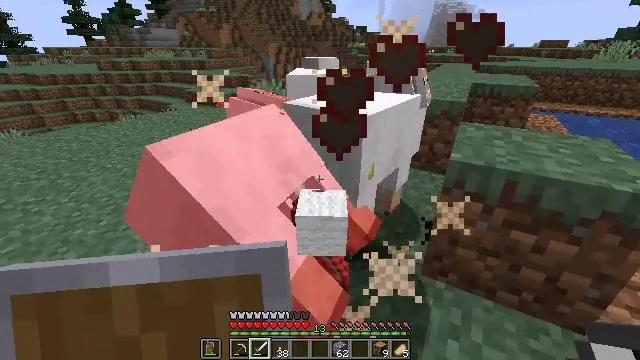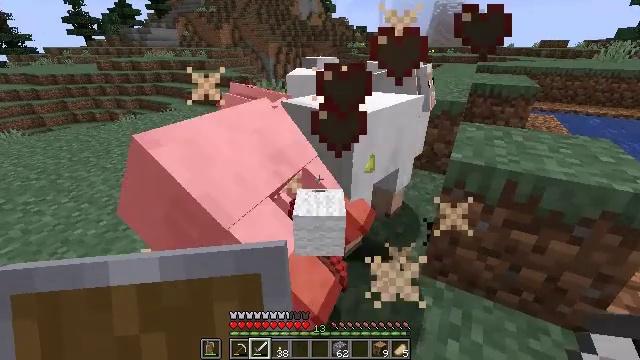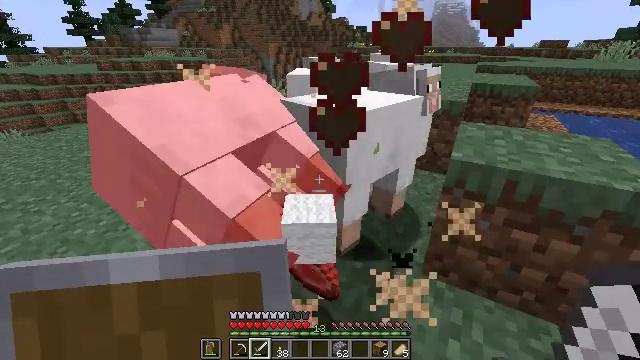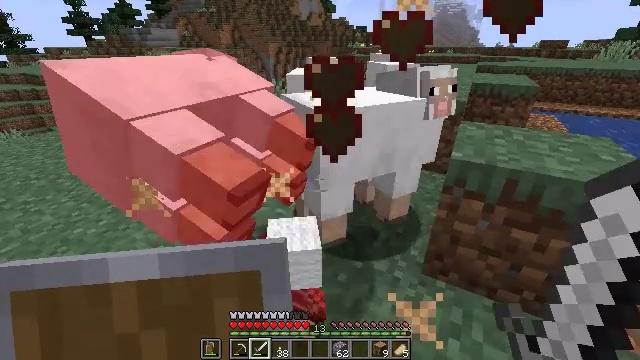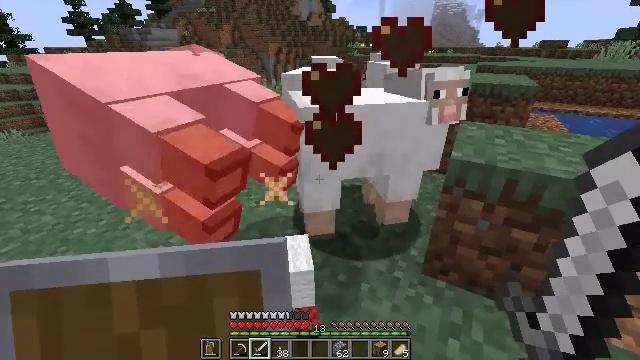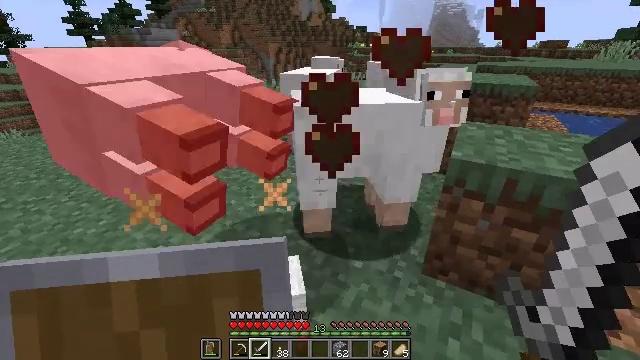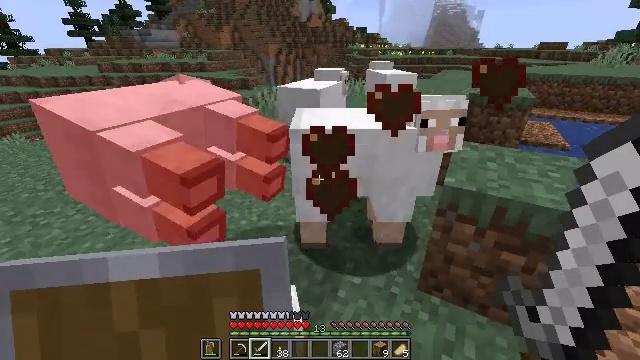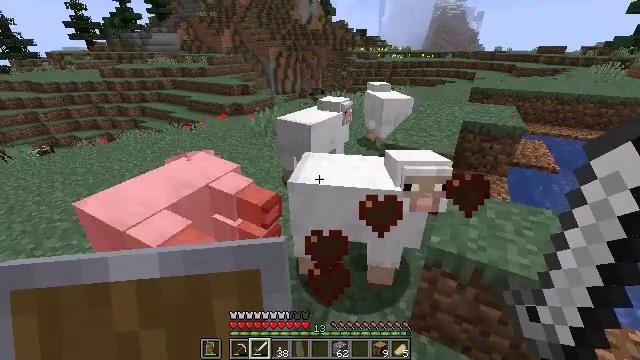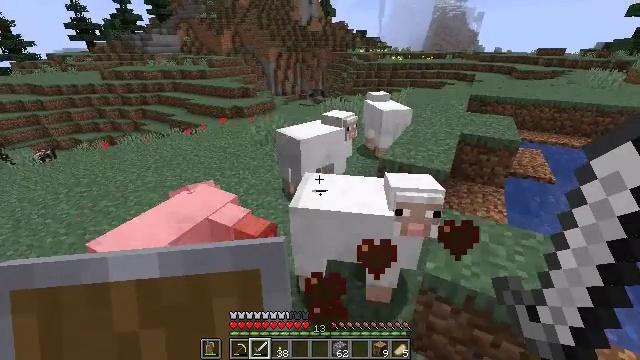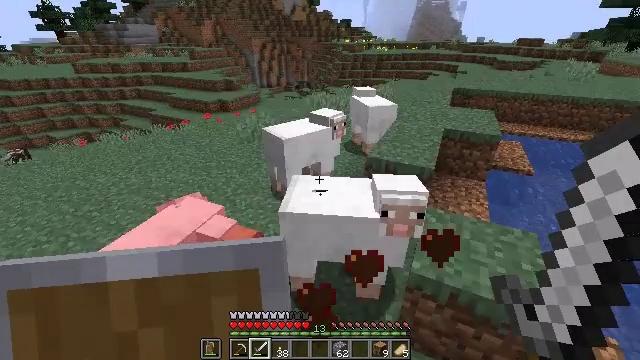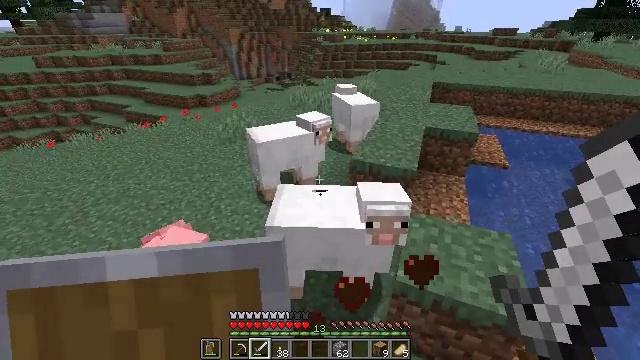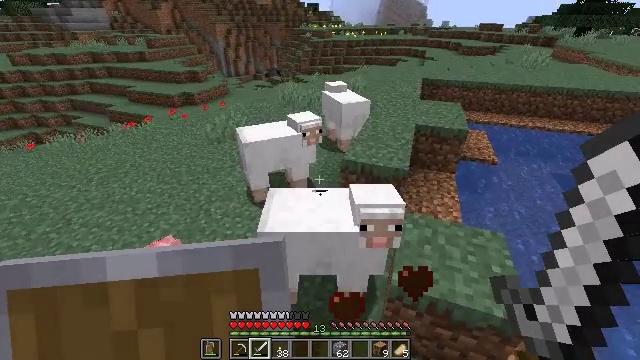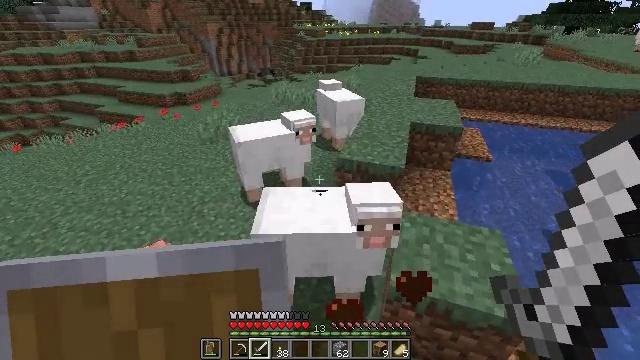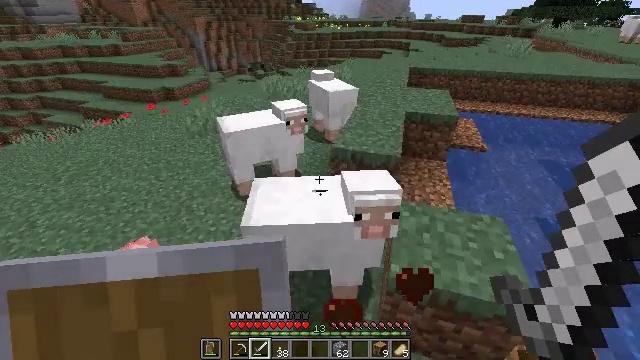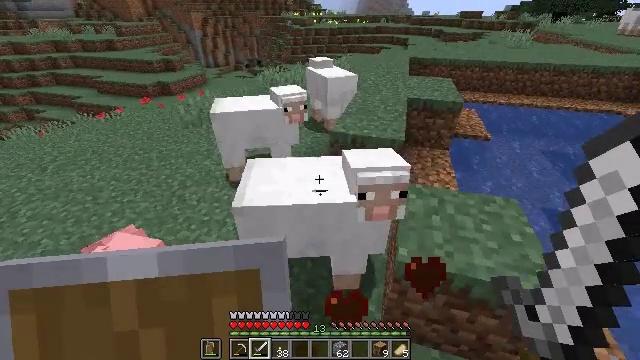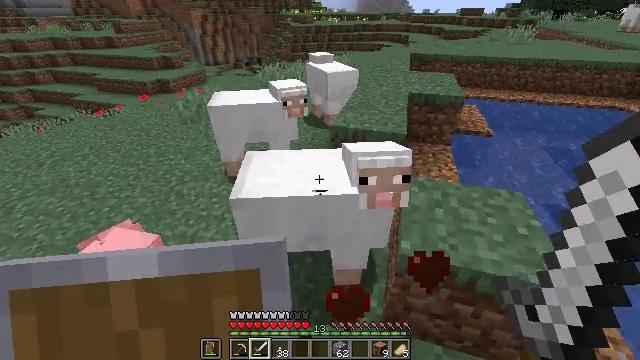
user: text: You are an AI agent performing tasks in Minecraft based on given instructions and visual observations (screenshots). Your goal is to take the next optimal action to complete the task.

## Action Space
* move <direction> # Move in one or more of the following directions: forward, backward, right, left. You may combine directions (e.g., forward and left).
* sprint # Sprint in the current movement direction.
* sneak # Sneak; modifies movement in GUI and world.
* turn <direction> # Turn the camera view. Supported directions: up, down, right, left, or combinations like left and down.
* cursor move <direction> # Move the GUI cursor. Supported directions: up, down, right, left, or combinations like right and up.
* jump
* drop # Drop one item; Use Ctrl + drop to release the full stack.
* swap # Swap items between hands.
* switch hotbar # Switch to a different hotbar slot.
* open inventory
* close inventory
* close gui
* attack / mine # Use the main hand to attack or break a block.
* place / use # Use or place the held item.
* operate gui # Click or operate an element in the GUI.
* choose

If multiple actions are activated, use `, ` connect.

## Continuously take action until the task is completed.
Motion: motion action
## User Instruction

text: Kill mobs.
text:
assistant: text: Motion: no_op
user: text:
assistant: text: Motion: no_op
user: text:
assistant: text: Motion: no_op
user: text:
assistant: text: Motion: no_op
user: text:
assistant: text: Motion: no_op
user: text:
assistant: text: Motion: jump
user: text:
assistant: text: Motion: move forward, jump
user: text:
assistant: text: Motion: move forward, jump
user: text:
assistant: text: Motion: move forward, turn right and down, jump
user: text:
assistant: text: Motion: move forward, turn right and down, jump
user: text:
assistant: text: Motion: move forward, turn right, jump
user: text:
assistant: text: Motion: turn right
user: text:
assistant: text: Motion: turn right
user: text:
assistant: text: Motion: no_op
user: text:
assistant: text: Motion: no_op
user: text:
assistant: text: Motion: attack / mine
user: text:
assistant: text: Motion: attack / mine
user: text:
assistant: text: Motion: attack / mine
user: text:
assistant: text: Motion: no_op
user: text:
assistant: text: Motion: no_op
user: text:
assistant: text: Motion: turn left and up
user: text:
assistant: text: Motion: turn left and up
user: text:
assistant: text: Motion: turn left
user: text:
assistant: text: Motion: turn left
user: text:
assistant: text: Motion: no_op
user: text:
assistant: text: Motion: no_op
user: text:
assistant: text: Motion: no_op
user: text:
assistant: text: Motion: no_op
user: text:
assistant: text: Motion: no_op
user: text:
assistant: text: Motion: no_op